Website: home-depot
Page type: address-validator
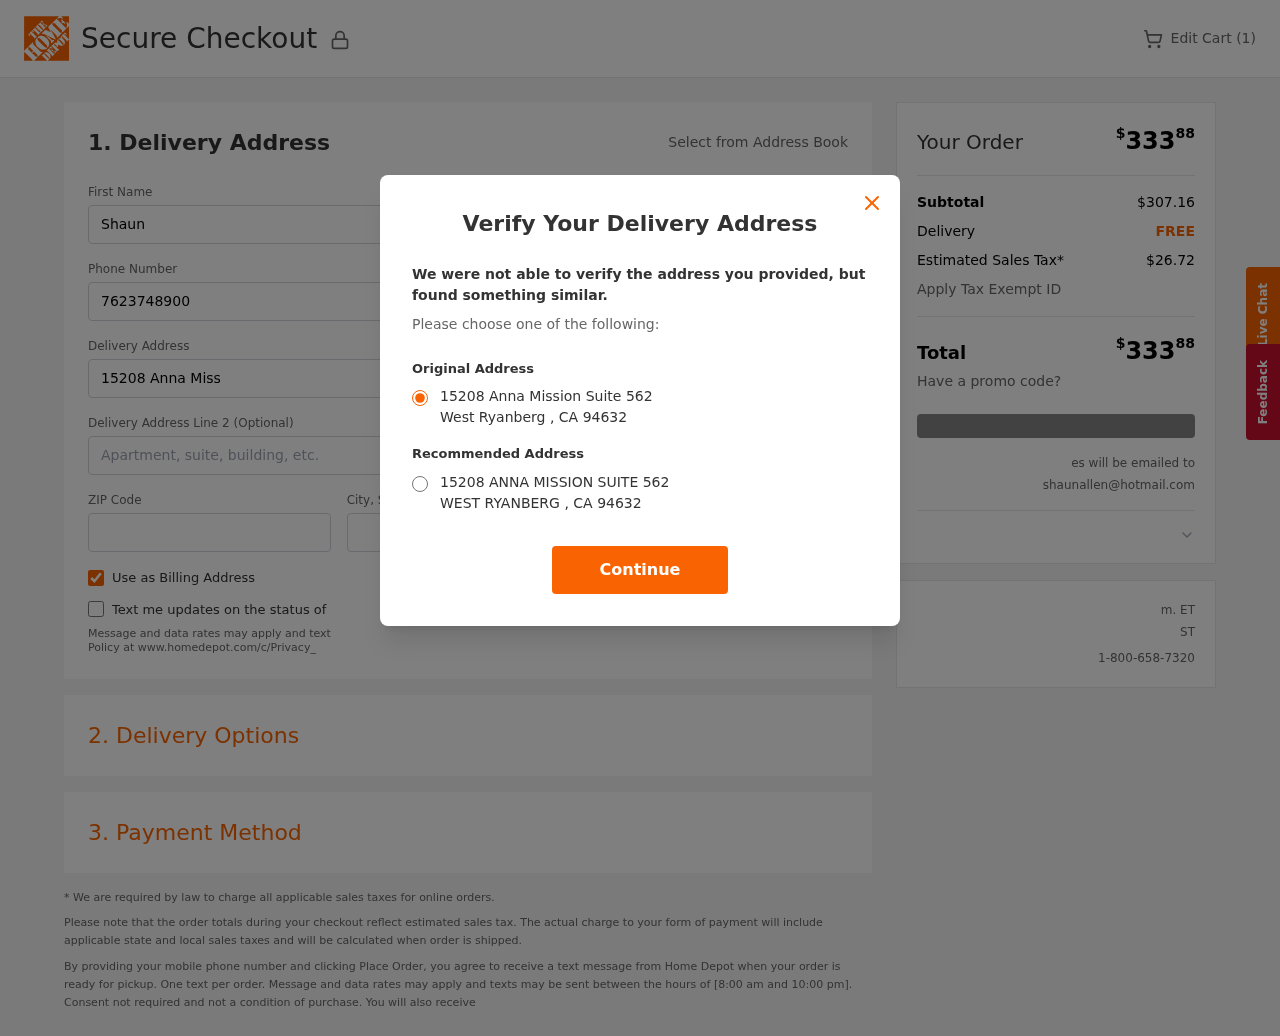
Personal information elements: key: PII_CITY
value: West Ryanberg
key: PII_EMAIL
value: shaunallen@hotmail.com
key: PII_POSTCODE
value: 94632
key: PII_STATE_ABBR
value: CA
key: PII_STREET
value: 15208 Anna Mission Suite 562
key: PII_FIRSTNAME
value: Shaun
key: PII_LASTNAME
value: Allen
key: PII_PHONE
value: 7623748900
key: PII_CITY_STATE
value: West Ryanberg, CA
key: PII_STREET_ALT
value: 15208 ANNA MISSION SUITE 562
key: PII_CITY_ALT
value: WEST RYANBERG
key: PII_POSTCODE_FULL
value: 94632
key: PII_POSTCODE_NUMERIC
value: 94632
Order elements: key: ORDER_NUM_ITEMS
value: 1
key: ORDER_TOTAL
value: $33388
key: ORDER_SUBTOTAL
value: $307.16
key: ORDER_SHIPPING_COST
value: FREE
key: ORDER_TAX
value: $26.72